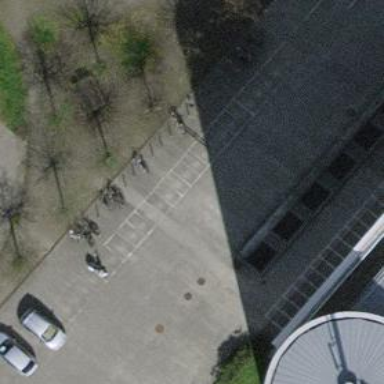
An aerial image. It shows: Motorcycle parking facility.